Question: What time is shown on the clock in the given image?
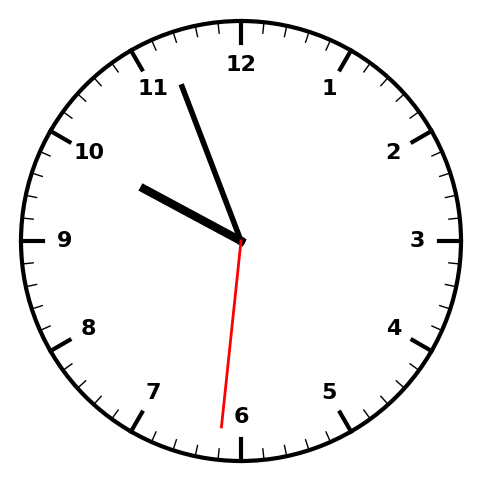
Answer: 09:56:31